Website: macys
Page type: added-to-cart
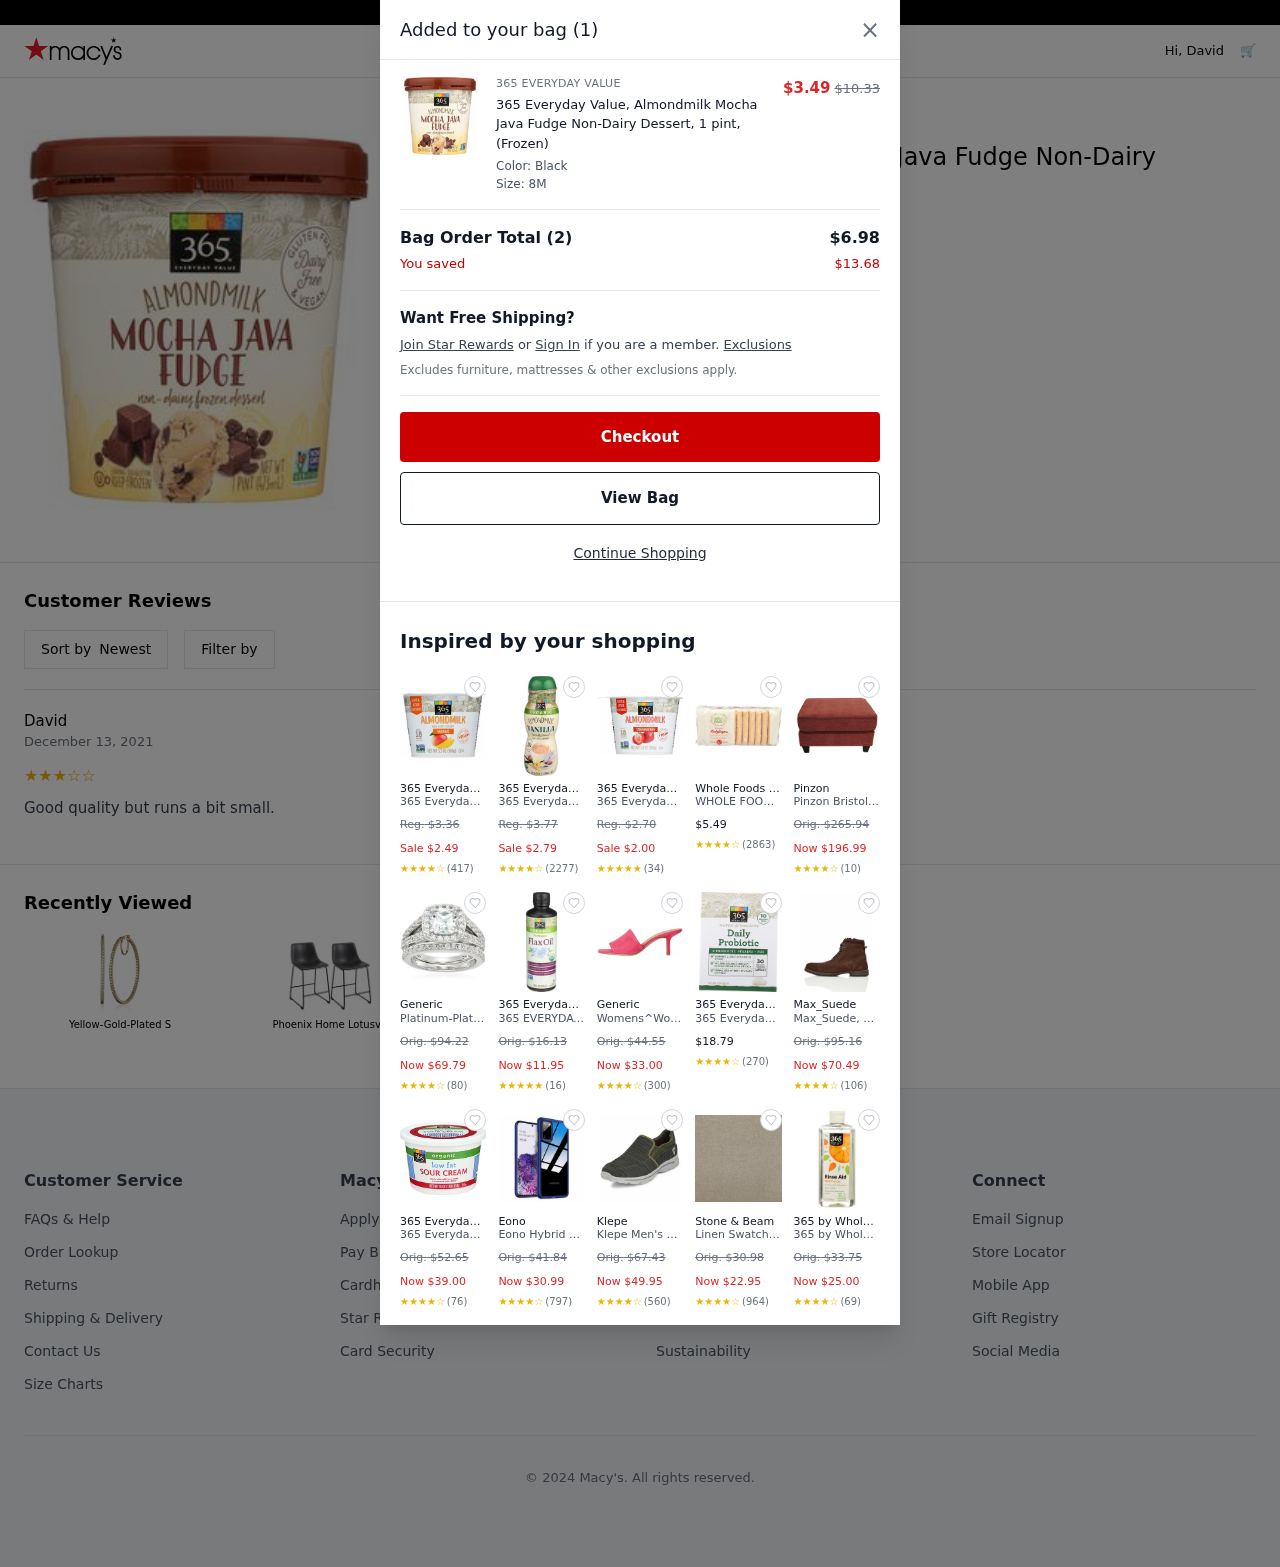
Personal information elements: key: PII_FIRSTNAME
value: David
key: PII_REVIEW
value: Good quality but runs a bit small.
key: PII_USER_RATING
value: ★
★
★
★
☆
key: PII_USER_RATING
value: ★
★
★
★
★
Product elements: key: PRODUCT1_BRAND
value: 365 Everyday Value
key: PRODUCT1_NAME
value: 365 Everyday Value, Almondmilk Mocha Java Fudge Non-Dairy Dessert, 1 pint, (Frozen)
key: PRODUCT1_PRICE
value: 3.49
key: PRODUCT18_NAME
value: Yellow-Gold-Plated S
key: PRODUCT19_NAME
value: Phoenix Home Lotusvi
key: PRODUCT1_ORIGINAL_PRICE
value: $10.33
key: PRODUCT2_BRAND
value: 365 Everyday Value
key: PRODUCT2_NAME
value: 365 Everyday Value, Almondmilk Non-Dairy Yogurt, Mango, 5.3 oz
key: PRODUCT2_ORIGINAL_PRICE
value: Reg. $3.36
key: PRODUCT2_PRICE
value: Sale $2.49
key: PRODUCT2_RATING
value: ★
★
★
★
☆
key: PRODUCT2_NUM_RATINGS
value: (417)
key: PRODUCT3_BRAND
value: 365 Everyday Value
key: PRODUCT3_NAME
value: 365 Everyday Value, Organic Almondmilk Vanilla Non-Dairy Creamer, 16 fl oz Casepack
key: PRODUCT3_ORIGINAL_PRICE
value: Reg. $3.77
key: PRODUCT3_PRICE
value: Sale $2.79
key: PRODUCT3_RATING
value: ★
★
★
★
☆
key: PRODUCT3_NUM_RATINGS
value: (2277)
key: PRODUCT4_BRAND
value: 365 Everyday Value
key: PRODUCT4_NAME
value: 365 Everyday Value, Almondmilk Non-Dairy Yogurt, Strawberry, 5.3 oz
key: PRODUCT4_ORIGINAL_PRICE
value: Reg. $2.70
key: PRODUCT4_PRICE
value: Sale $2.00
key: PRODUCT4_RATING
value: ★
★
★
★
★
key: PRODUCT4_NUM_RATINGS
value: (34)
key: PRODUCT5_BRAND
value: Whole Foods Market
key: PRODUCT5_NAME
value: WHOLE FOODS MARKET Organic Ladyfingers Cookies, 7 OZ
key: PRODUCT5_PRICE
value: $5.49
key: PRODUCT5_RATING
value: ★
★
★
★
☆
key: PRODUCT5_NUM_RATINGS
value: (2863)
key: PRODUCT6_BRAND
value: Pinzon
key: PRODUCT6_NAME
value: Pinzon Bristol Ottoman, Cinnamon
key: PRODUCT6_ORIGINAL_PRICE
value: Orig. $265.94
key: PRODUCT6_PRICE
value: Now $196.99
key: PRODUCT6_RATING
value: ★
★
★
★
☆
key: PRODUCT6_NUM_RATINGS
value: (10)
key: PRODUCT7_BRAND
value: Generic
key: PRODUCT7_NAME
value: Platinum-Plated Sterling Silver Halo Ring set with Cushion Cut Swarovski Zirconia (2.41 cttw), Size
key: PRODUCT7_ORIGINAL_PRICE
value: Orig. $94.22
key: PRODUCT7_PRICE
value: Now $69.79
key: PRODUCT7_RATING
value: ★
★
★
★
☆
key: PRODUCT7_NUM_RATINGS
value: (80)
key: PRODUCT8_BRAND
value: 365 Everyday Value
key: PRODUCT8_NAME
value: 365 EVERYDAY VALUE Organic Filtered Flax Oil, 16 FZ
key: PRODUCT8_ORIGINAL_PRICE
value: Orig. $16.13
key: PRODUCT8_PRICE
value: Now $11.95
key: PRODUCT8_RATING
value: ★
★
★
★
★
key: PRODUCT8_NUM_RATINGS
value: (16)
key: PRODUCT9_BRAND
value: Generic
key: PRODUCT9_NAME
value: Womens^Women's 90s Mule Open Toe Sandals, Pink Hot Pink, 8 us
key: PRODUCT9_ORIGINAL_PRICE
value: Orig. $44.55
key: PRODUCT9_PRICE
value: Now $33.00
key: PRODUCT9_RATING
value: ★
★
★
★
☆
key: PRODUCT9_NUM_RATINGS
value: (300)
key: PRODUCT10_BRAND
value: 365 Everyday Value
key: PRODUCT10_NAME
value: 365 Everyday Value, Extra Strength Daily Probiotic 10 billion CFU, 30 ct
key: PRODUCT10_PRICE
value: $18.79
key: PRODUCT10_RATING
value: ★
★
★
★
☆
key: PRODUCT10_NUM_RATINGS
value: (270)
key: PRODUCT11_BRAND
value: Max_Suede
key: PRODUCT11_NAME
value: Max_Suede, Men’s Chukka Boots
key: PRODUCT11_ORIGINAL_PRICE
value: Orig. $95.16
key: PRODUCT11_PRICE
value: Now $70.49
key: PRODUCT11_RATING
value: ★
★
★
★
☆
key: PRODUCT11_NUM_RATINGS
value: (106)
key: PRODUCT12_BRAND
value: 365 Everyday Value
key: PRODUCT12_NAME
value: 365 Everyday Value, Organic Low Fat Sour Cream, 16 oz
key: PRODUCT12_ORIGINAL_PRICE
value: Orig. $52.65
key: PRODUCT12_PRICE
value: Now $39.00
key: PRODUCT12_RATING
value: ★
★
★
★
☆
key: PRODUCT12_NUM_RATINGS
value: (76)
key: PRODUCT13_BRAND
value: Eono
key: PRODUCT13_NAME
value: Eono Hybrid Clear for Samsung Galaxy S20 Case, Transparent [Never-Yellow] Slim Samsung S20 Case Shoc
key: PRODUCT13_ORIGINAL_PRICE
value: Orig. $41.84
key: PRODUCT13_PRICE
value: Now $30.99
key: PRODUCT13_RATING
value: ★
★
★
★
☆
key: PRODUCT13_NUM_RATINGS
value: (797)
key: PRODUCT14_BRAND
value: Klepe
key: PRODUCT14_NAME
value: Klepe Men's Olive Flyknit with Memory Foam Running Shoes-11 UK (45 EU) (12 US) (M133/OLV)
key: PRODUCT14_ORIGINAL_PRICE
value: Orig. $67.43
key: PRODUCT14_PRICE
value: Now $49.95
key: PRODUCT14_RATING
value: ★
★
★
★
☆
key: PRODUCT14_NUM_RATINGS
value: (560)
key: PRODUCT15_BRAND
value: Stone & Beam
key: PRODUCT15_NAME
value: Linen Swatch, Stone & Beam
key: PRODUCT15_ORIGINAL_PRICE
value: Orig. $30.98
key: PRODUCT15_PRICE
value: Now $22.95
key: PRODUCT15_RATING
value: ★
★
★
★
☆
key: PRODUCT15_NUM_RATINGS
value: (964)
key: PRODUCT16_BRAND
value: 365 by Whole Foods Market
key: PRODUCT16_NAME
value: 365 by Whole Foods Market, Automatic Dishwashers Rinse Aid, Wild Orange, 8 Fl Oz
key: PRODUCT16_ORIGINAL_PRICE
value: Orig. $33.75
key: PRODUCT16_PRICE
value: Now $25.00
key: PRODUCT16_RATING
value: ★
★
★
★
☆
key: PRODUCT16_NUM_RATINGS
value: (69)
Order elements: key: ORDER_DATE
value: December 13, 2021
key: ORDER_NUM_ITEMS
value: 1
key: ORDER_NUM_ITEMS
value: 2
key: ORDER_SUBTOTAL
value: $6.98
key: ORDER_SAVINGS
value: $13.68